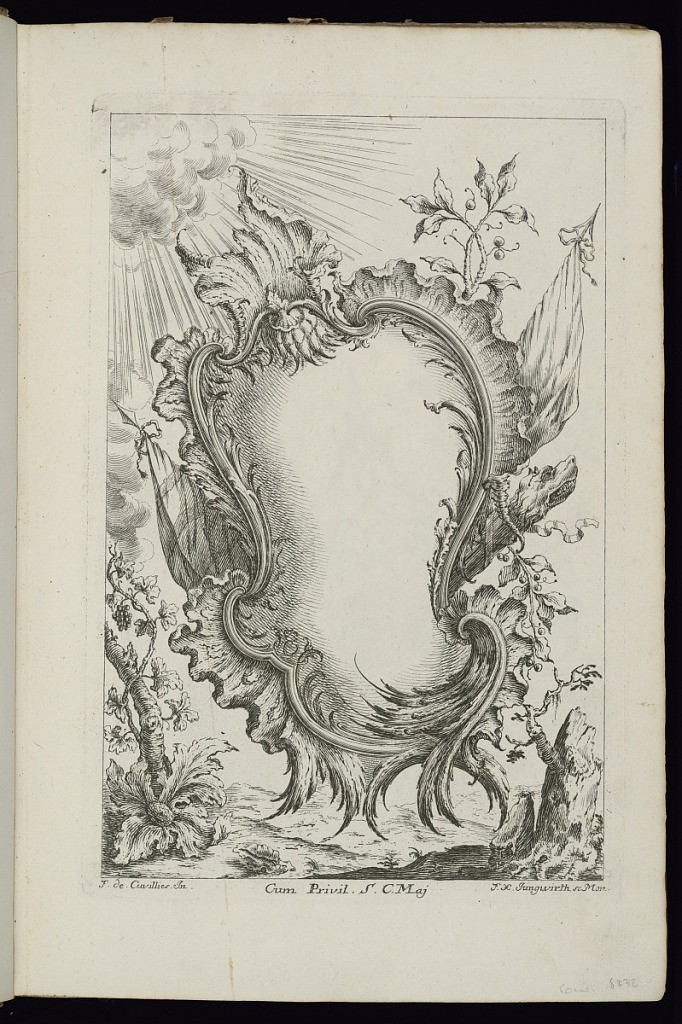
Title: Cartouche with Two Banners
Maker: François de Cuvilliés the Elder, Belgian, 1695 - 1768
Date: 1738
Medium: Etching and engraving on paper
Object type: Bound print
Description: Blank cartouche framed with two banners; a head of a dragon at right. Two tree trunks in background.